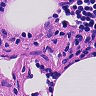
Metastatic tissue present: no